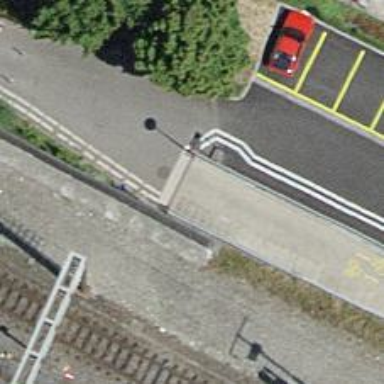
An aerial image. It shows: Asphalt road shared by footway and cycleway.